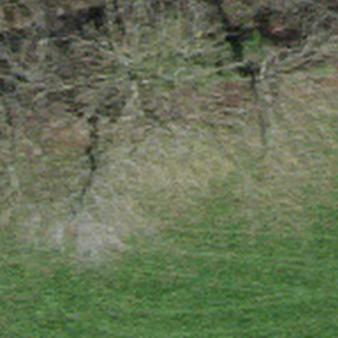
Label: other